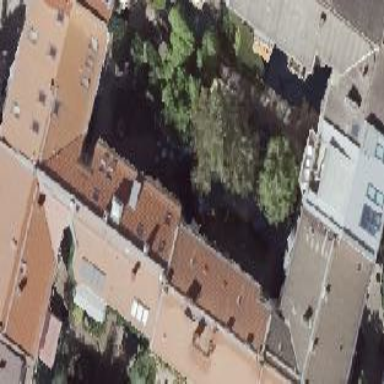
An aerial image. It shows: Gabled roof adorns the apartments building.